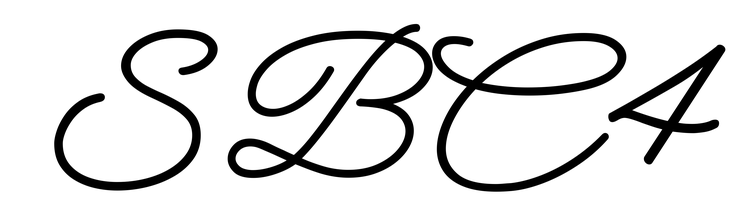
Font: MeowScript-Regular